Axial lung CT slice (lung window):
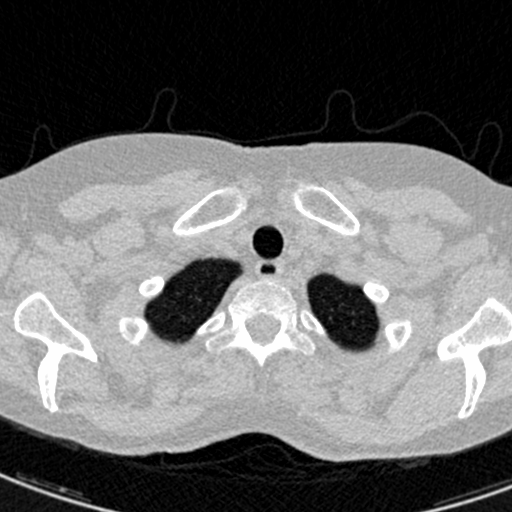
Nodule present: no